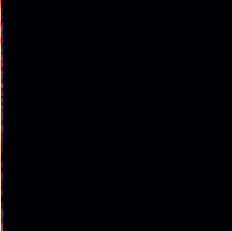
Sound class: Rain